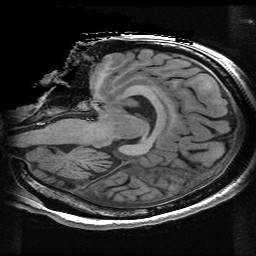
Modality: T1w
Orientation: sagittal
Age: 30
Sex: male